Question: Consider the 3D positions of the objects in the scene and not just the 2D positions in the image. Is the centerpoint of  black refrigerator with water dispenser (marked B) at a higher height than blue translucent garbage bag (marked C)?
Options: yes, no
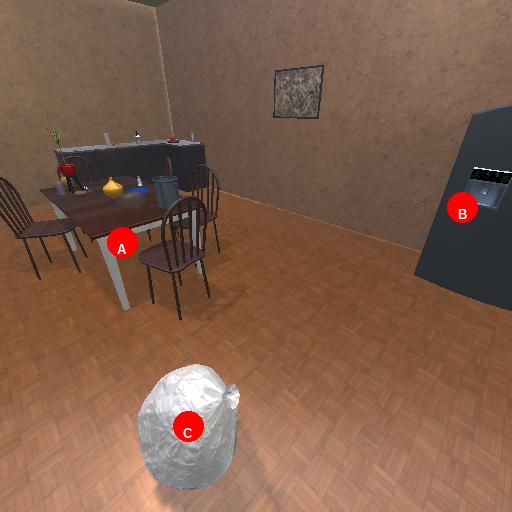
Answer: yes